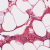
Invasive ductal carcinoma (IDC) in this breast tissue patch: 0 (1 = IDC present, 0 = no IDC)